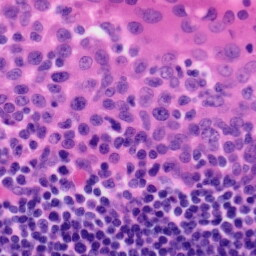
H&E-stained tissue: Tonsil